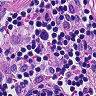
Metastatic tissue present: no